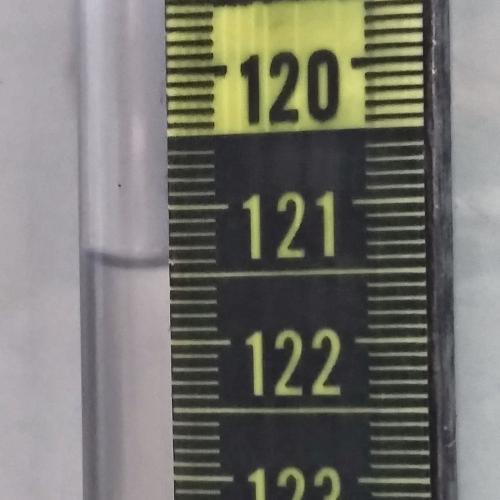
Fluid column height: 121.4 cm